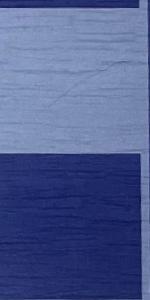
Label: Empty